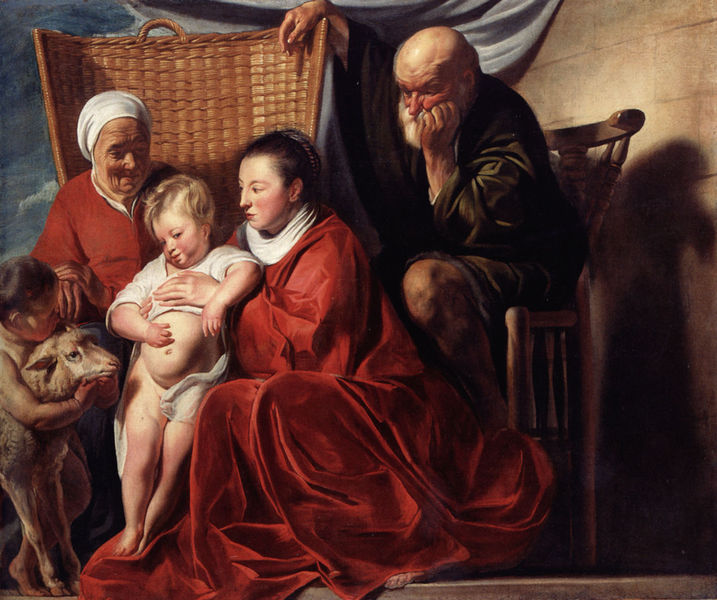
Titel: Die Heilige Familie mit Anna und dem Johannesknaben
Künstler: Jakob Jordaens
Institution: Neuburg an der Donau, Bayrische Staatsgemäldesammlungen
Schlagwörter: blau, gott, hand, himmel, mann, nackt, umhang, weiß, mädchen, sitzen, frau, kleid, stuhl, rot, schal, alt, bart, hemd, jung, mütze, wand, alte, arm, johannes, kleidung, stein, vorhang, haare, sessel, kind, mutter, vater, ohren, kinder, mauer, baby, figuren, kopftuch, glatze, korb, stufe, bretter, nabel, bauch, junge, knie, denkend, lamm, schaf, jesus, maria, oma, opa, schaaf, ziege, bäuerlich, grosseltern, großvater, bretterwand